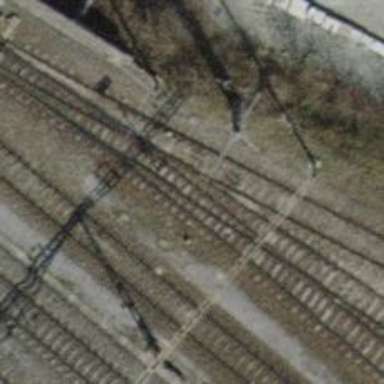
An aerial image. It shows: Rail siding with electrified contact lines for trains.